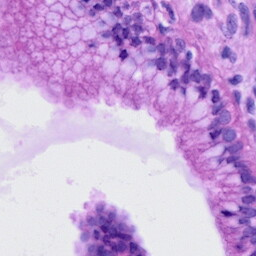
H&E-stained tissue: Cervix